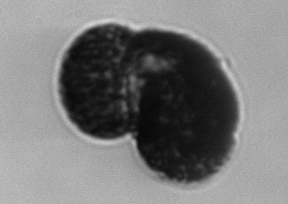
Label: pollen